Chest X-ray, PA view. Patient: 22 years old, sex F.
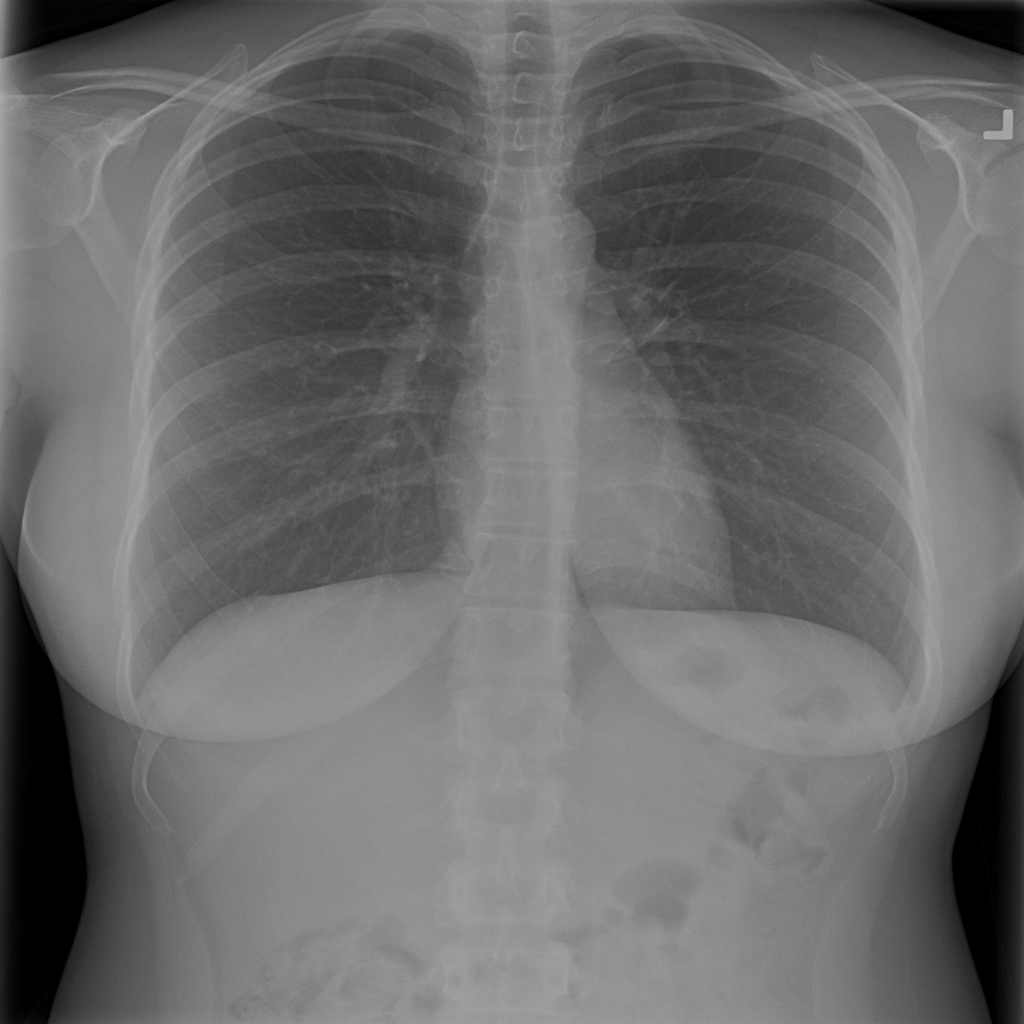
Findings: No Finding